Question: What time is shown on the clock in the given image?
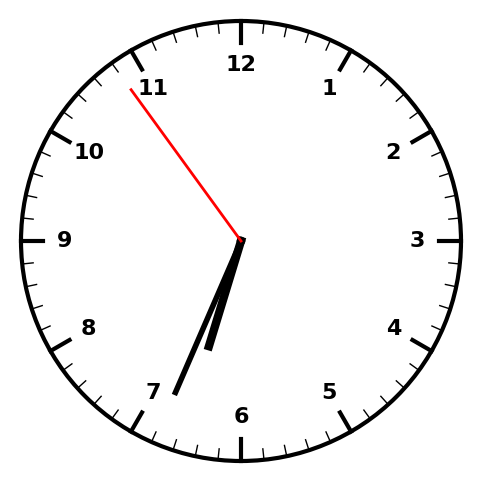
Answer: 06:33:54